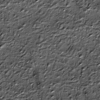
Label: not_dusty